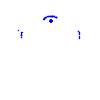
Particle: kaon